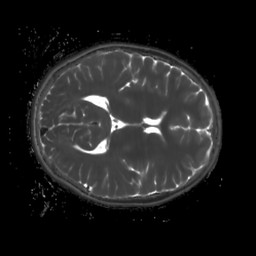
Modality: T2map
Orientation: axial
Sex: male
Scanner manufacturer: siemens
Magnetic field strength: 3 T
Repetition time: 4 s